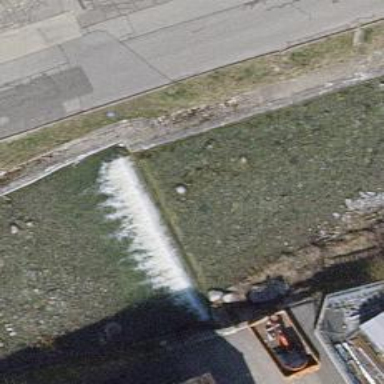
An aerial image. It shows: Beautiful waterfall.